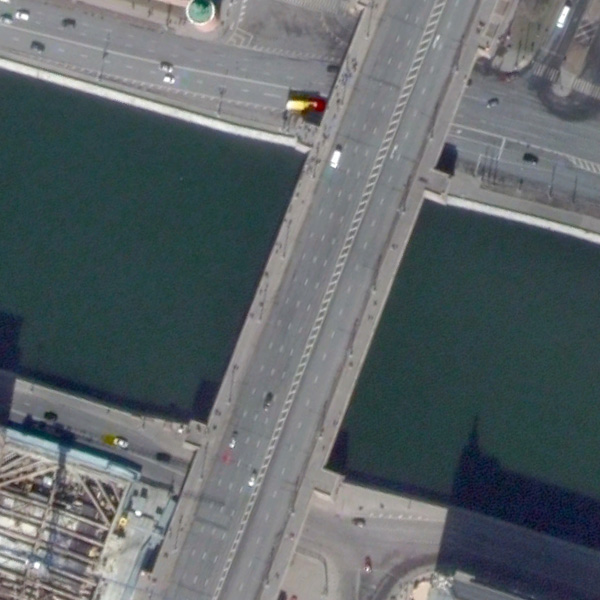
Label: Bridge